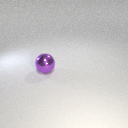
large purple metal sphere